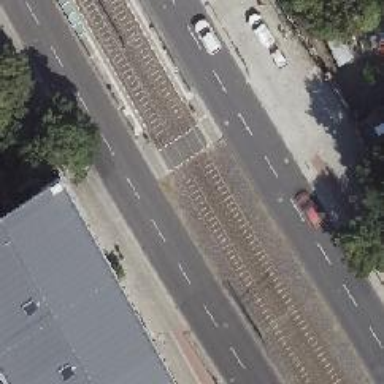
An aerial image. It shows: Asphalt footway with unmarked crossing and pedestrian island.